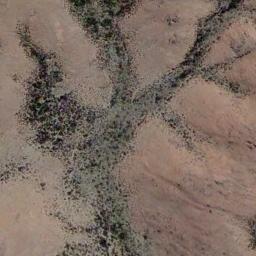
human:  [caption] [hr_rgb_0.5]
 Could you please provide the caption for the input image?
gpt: There are several trees in this orange desert .

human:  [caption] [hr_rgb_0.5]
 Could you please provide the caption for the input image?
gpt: The desert has deep yellow sand and lots of dense desert plants .

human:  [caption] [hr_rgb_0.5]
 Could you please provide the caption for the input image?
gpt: The light yellow desert covers the brown bare land .

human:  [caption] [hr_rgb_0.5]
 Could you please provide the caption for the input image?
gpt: There are white desert with lines of green plants .

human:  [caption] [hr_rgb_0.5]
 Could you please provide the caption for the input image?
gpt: A brown desert with many green bushes .